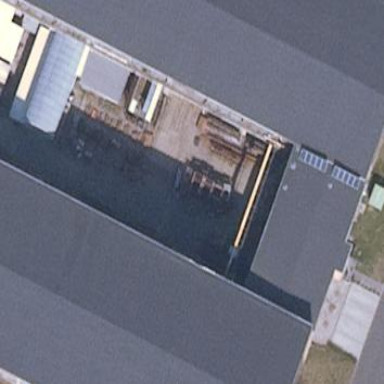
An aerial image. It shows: Industrial building.